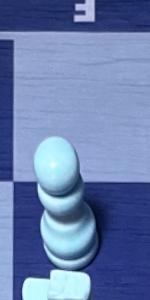
Label: Pawn_White